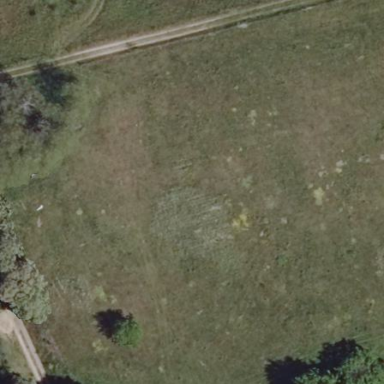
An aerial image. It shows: Beautiful meadow.